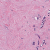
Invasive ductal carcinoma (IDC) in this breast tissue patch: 1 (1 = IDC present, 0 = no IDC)